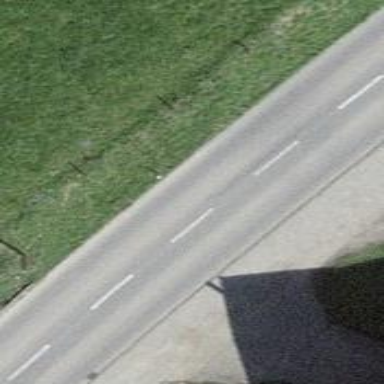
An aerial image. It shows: Tertiary road.